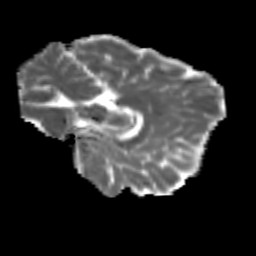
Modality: MD
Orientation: sagittal
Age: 23
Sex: female
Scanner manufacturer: siemens
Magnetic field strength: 3 T
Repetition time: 3.5 s
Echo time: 0.113 s